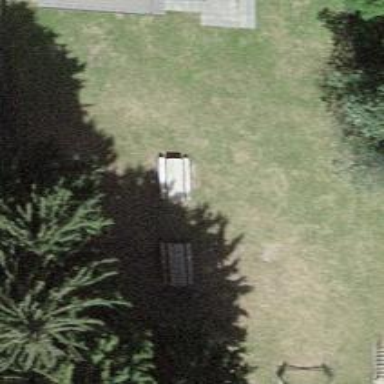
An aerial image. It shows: Picnic site for tourists.